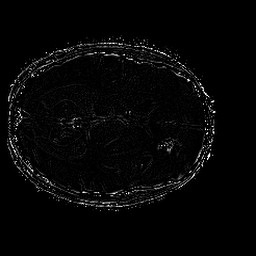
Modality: SWI
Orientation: axial
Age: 22
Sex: male
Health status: ill
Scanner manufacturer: philips
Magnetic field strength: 3 T
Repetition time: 0.031 s